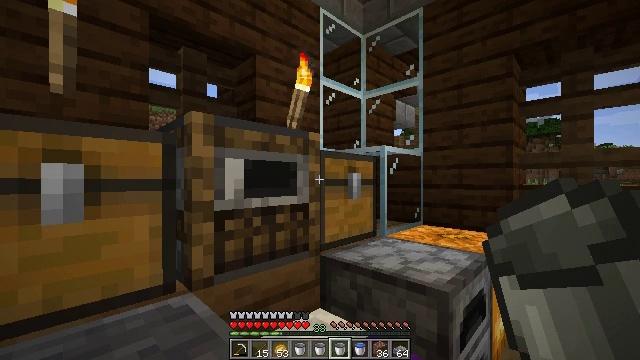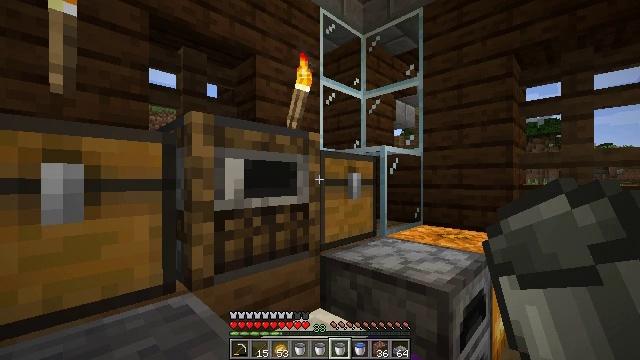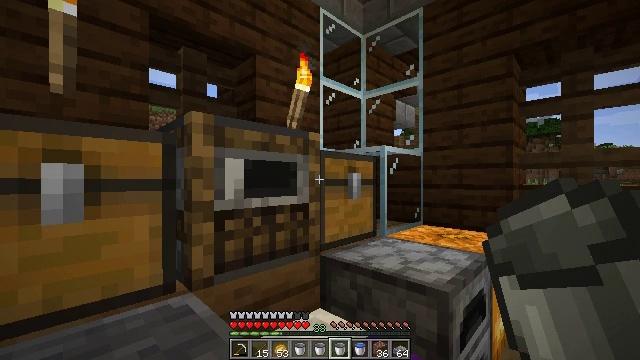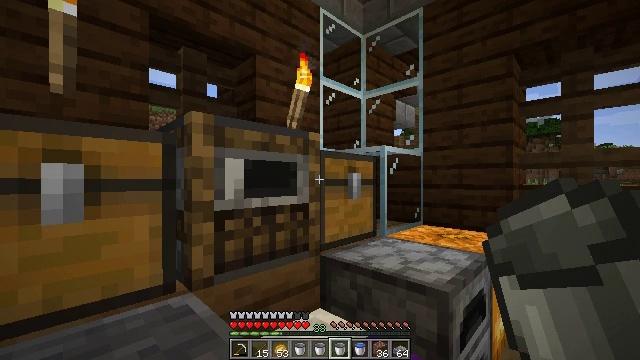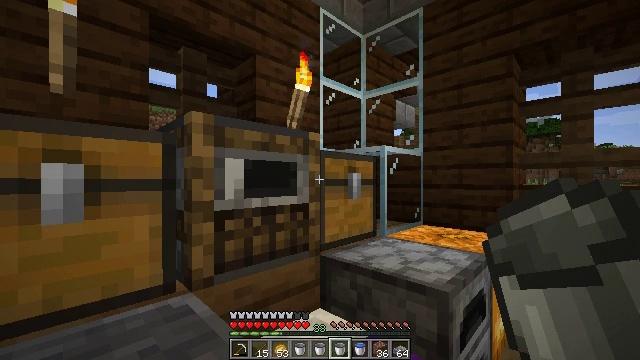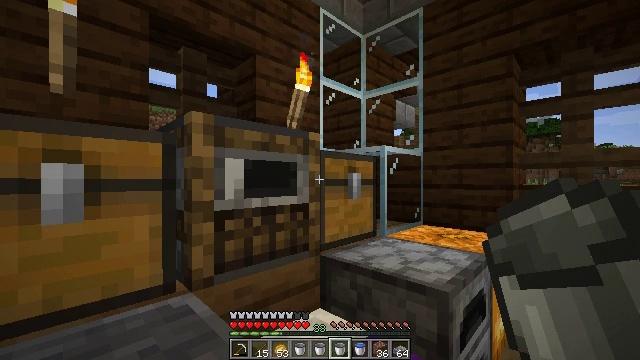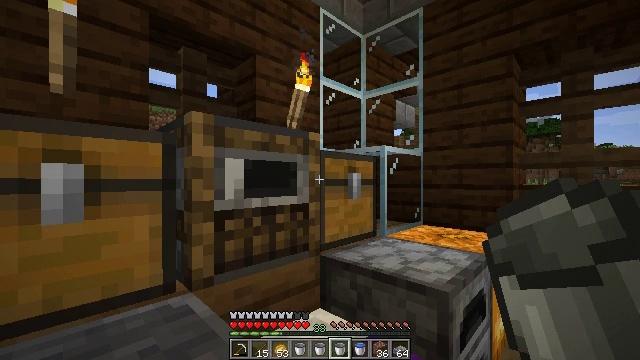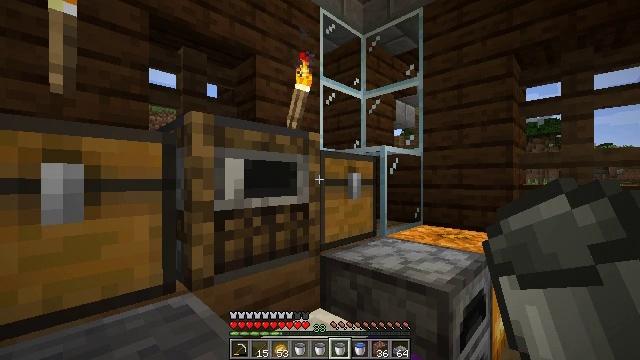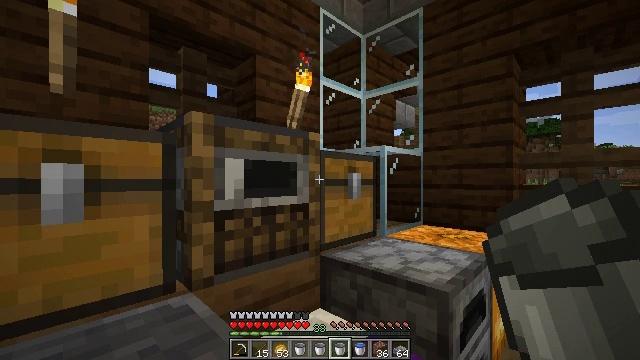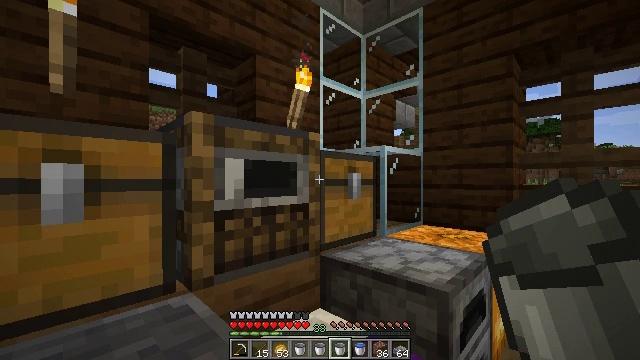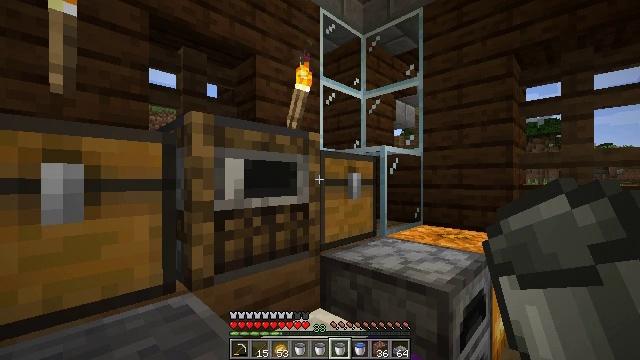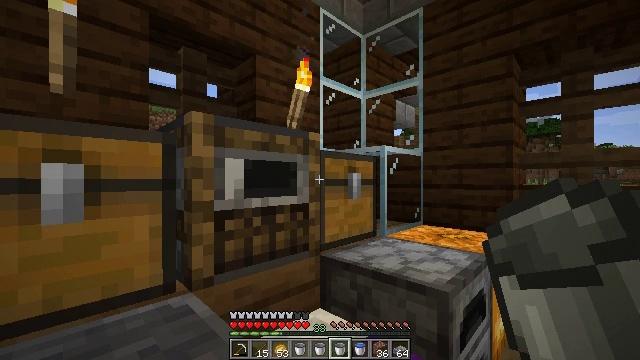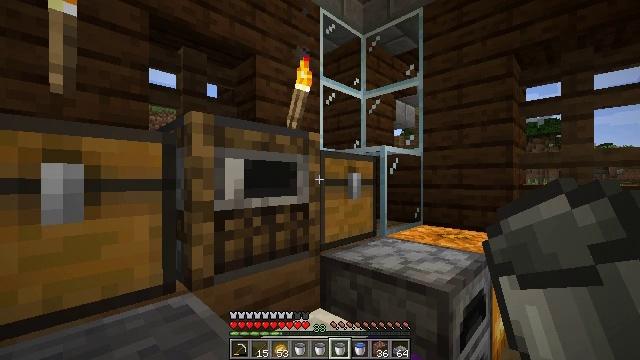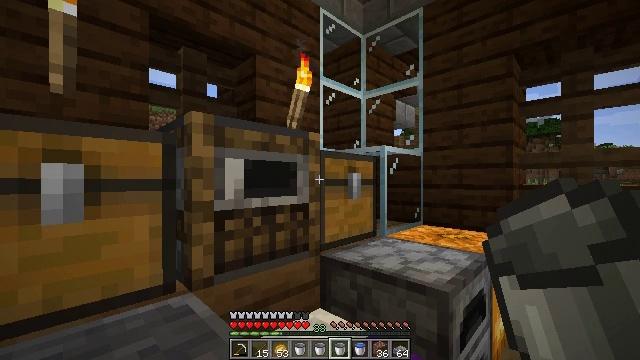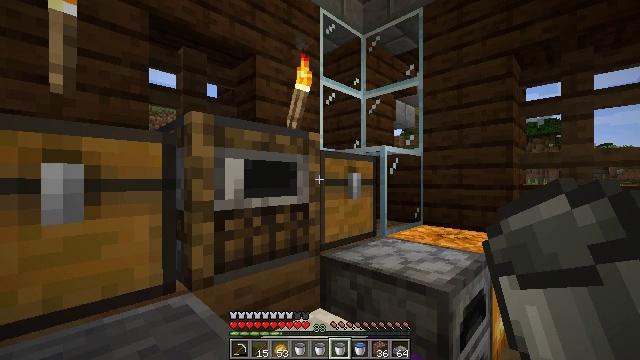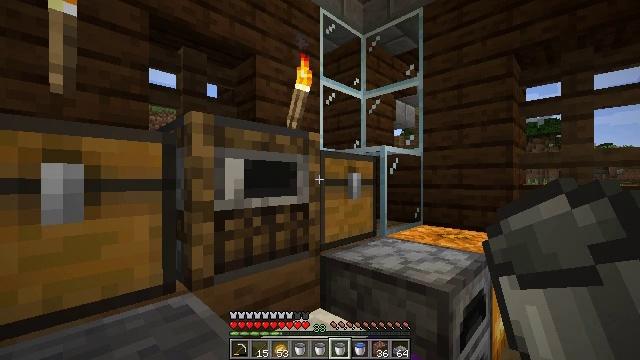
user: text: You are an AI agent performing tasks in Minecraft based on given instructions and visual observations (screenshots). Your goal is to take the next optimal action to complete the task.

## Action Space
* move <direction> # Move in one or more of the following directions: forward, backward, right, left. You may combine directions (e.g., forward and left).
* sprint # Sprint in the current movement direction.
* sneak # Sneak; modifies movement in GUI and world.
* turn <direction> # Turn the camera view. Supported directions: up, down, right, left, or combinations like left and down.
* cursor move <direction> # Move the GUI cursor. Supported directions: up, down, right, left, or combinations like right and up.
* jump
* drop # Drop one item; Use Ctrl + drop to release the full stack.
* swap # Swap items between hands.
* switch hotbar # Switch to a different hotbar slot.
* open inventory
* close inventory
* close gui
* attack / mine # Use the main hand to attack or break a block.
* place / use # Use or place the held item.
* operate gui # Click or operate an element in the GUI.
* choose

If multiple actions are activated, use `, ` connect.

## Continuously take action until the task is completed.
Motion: motion action
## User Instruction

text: Destroy the spruce leaves to get sticks and saplings.
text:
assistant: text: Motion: no_op
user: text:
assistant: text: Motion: no_op
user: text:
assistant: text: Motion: no_op
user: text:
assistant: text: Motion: no_op
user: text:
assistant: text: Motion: no_op
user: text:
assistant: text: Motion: no_op
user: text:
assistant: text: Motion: no_op
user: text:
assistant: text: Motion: no_op
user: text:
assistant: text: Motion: no_op
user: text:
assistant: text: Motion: no_op
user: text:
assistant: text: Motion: no_op
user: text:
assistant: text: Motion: no_op
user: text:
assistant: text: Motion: no_op
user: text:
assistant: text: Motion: no_op
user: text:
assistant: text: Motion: no_op
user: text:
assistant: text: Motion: no_op
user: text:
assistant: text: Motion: no_op
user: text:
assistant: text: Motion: no_op
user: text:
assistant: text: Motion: no_op
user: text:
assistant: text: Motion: no_op
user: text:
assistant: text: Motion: no_op
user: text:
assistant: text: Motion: no_op
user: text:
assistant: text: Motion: no_op
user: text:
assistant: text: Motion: no_op
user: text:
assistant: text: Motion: no_op
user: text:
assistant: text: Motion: no_op
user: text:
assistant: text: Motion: no_op
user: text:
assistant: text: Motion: no_op
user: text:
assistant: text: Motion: no_op
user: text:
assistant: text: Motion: no_op